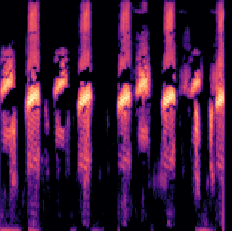
Sound class: Frog